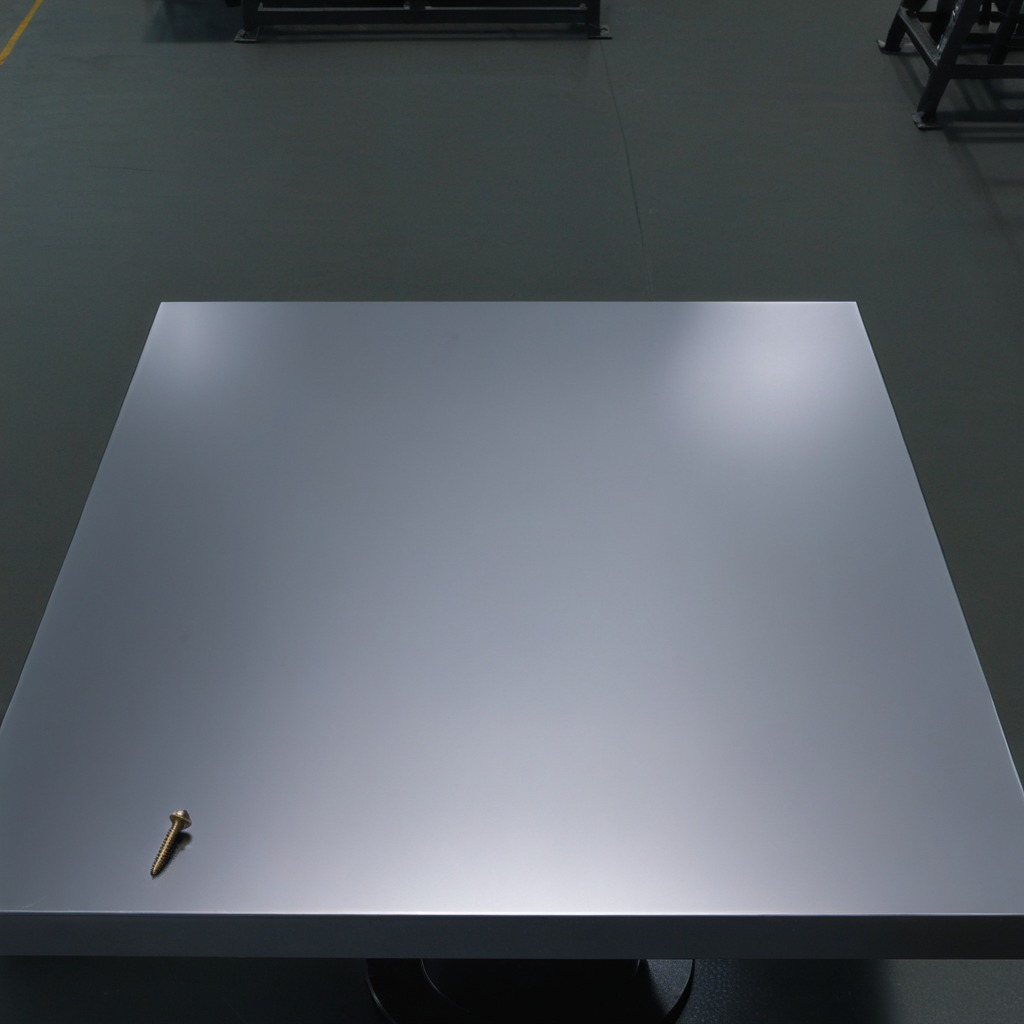
A metal screw is lying on the clean empty table in a basement in the evening.